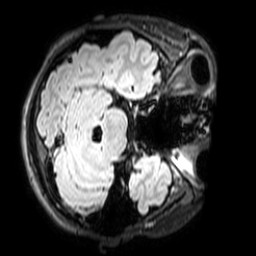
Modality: T1w
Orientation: axial
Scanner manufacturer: philips
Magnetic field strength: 3 T
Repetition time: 4.8 s
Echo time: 0.2586 s